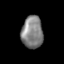
Tissue: skin
Cell type: Epithelial cells
Senescence score: 0.227
Nuclear area (px): 676
Mean DAPI intensity: 130.824